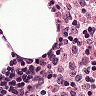
Metastatic tissue present: no